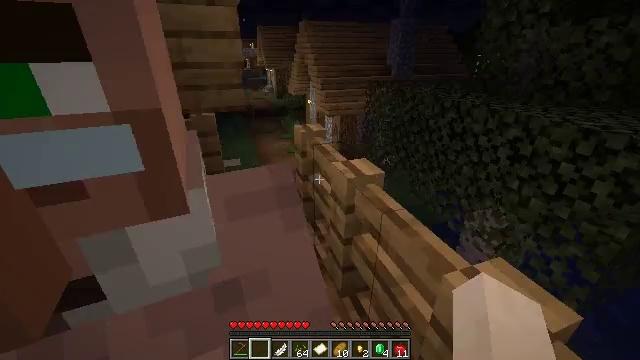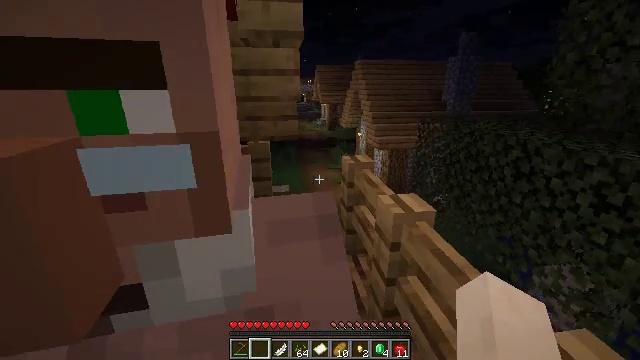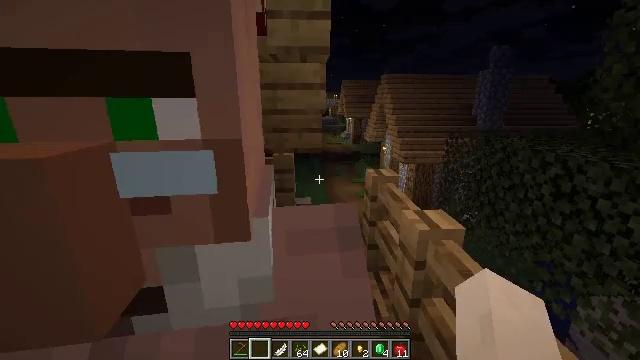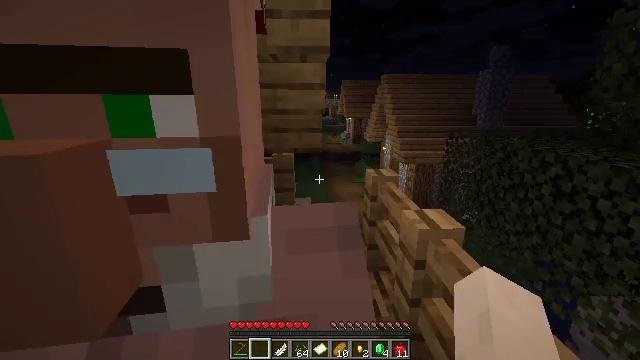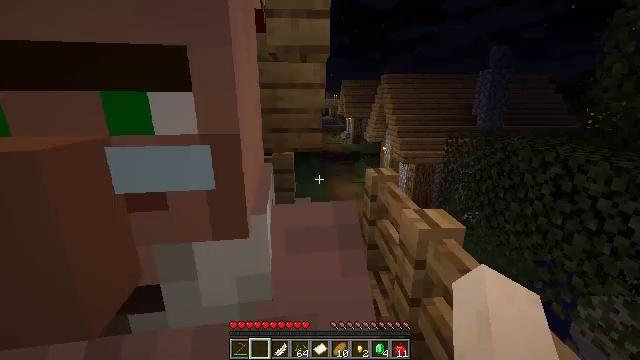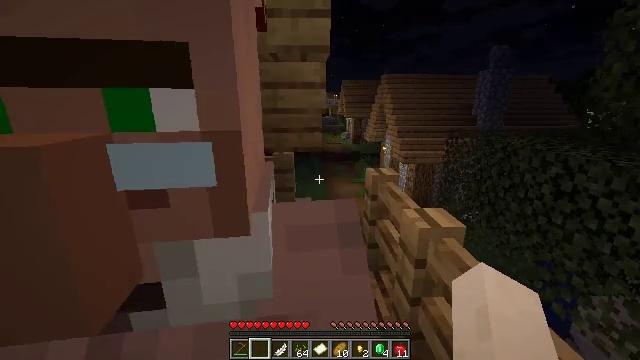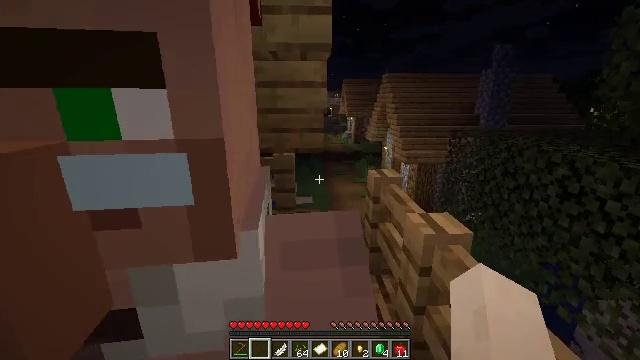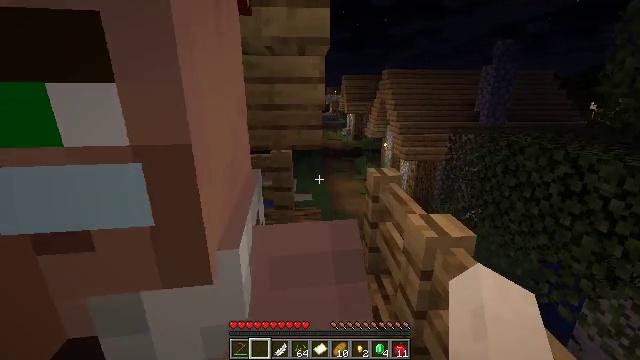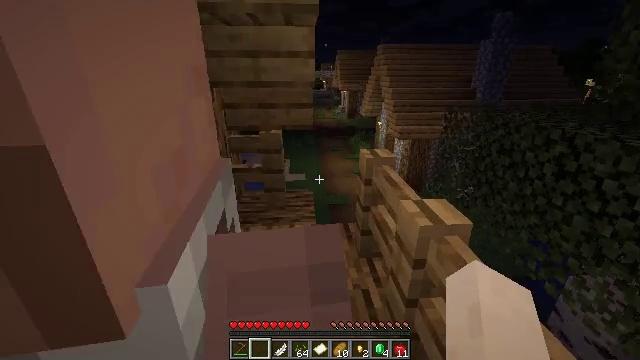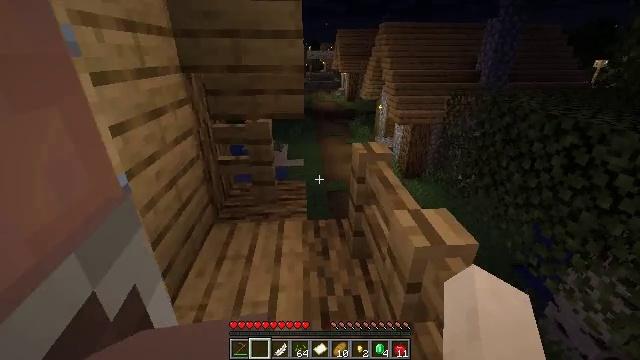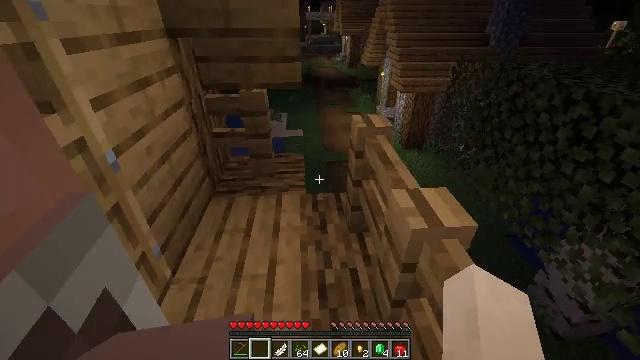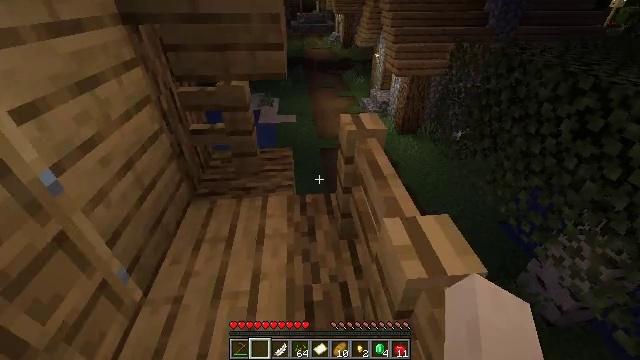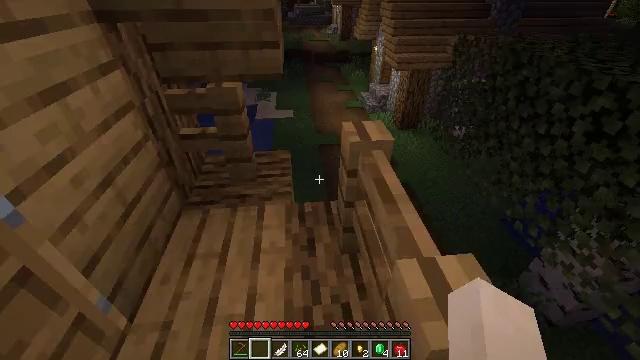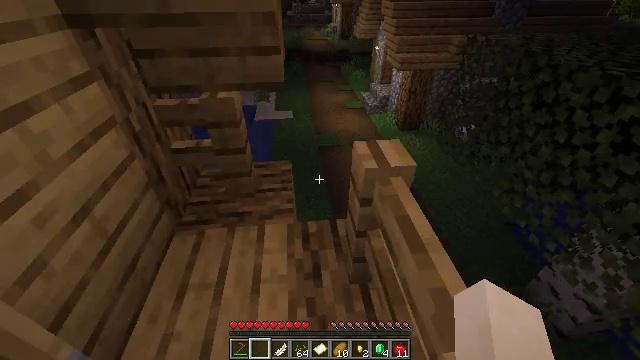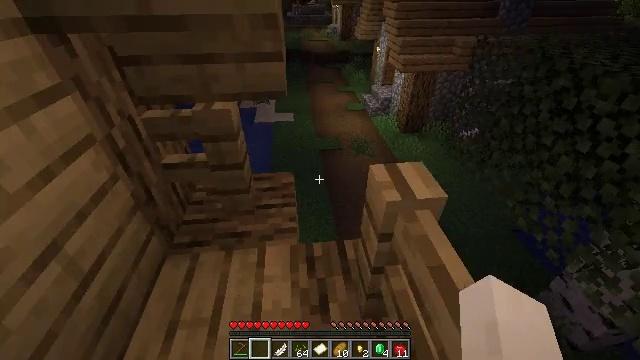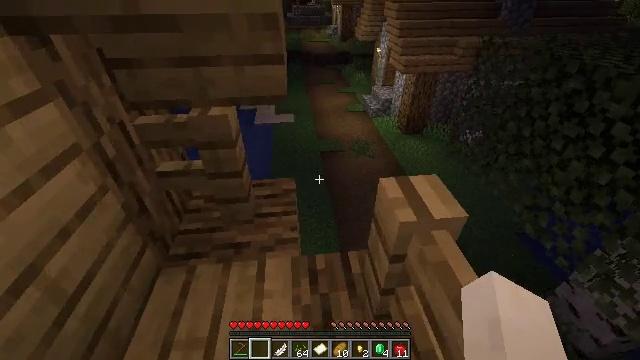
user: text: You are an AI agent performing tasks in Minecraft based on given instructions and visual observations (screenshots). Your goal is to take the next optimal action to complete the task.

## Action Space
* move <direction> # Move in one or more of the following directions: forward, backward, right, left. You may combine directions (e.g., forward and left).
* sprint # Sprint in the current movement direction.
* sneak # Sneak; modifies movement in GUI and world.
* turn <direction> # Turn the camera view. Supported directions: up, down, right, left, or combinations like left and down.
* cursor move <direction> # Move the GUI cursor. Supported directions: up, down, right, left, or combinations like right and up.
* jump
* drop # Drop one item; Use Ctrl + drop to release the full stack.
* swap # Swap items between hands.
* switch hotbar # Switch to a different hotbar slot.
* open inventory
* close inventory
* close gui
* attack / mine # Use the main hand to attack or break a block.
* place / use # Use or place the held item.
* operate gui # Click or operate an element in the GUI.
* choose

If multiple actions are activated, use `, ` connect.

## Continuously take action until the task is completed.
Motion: motion action
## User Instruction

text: Attack the oak door to gather it.
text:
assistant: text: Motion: turn left and up
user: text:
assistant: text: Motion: turn left and up
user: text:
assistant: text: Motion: no_op
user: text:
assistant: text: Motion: no_op
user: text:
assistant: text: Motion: no_op
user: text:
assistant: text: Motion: move forward
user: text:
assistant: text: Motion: move forward
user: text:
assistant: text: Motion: move forward, turn right and down
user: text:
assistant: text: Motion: move forward, turn down
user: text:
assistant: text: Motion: move forward, turn down
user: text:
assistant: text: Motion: move forward, turn right and down
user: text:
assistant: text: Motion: move forward, turn down
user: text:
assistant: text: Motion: move forward
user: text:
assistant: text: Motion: move forward
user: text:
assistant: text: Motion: move forward
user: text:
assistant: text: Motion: move forward
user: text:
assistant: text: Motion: move forward
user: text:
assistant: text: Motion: move forward
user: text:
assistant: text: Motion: move forward
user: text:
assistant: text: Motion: move forward
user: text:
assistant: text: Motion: move forward and move right
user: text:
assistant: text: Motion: move forward and move right
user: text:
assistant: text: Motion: move forward and move right
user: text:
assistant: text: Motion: move forward and move right
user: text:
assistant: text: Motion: move forward and move right
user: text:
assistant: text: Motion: move forward
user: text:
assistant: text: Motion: move forward
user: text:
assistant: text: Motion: move forward, turn right
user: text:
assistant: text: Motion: turn right and up
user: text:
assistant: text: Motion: turn right